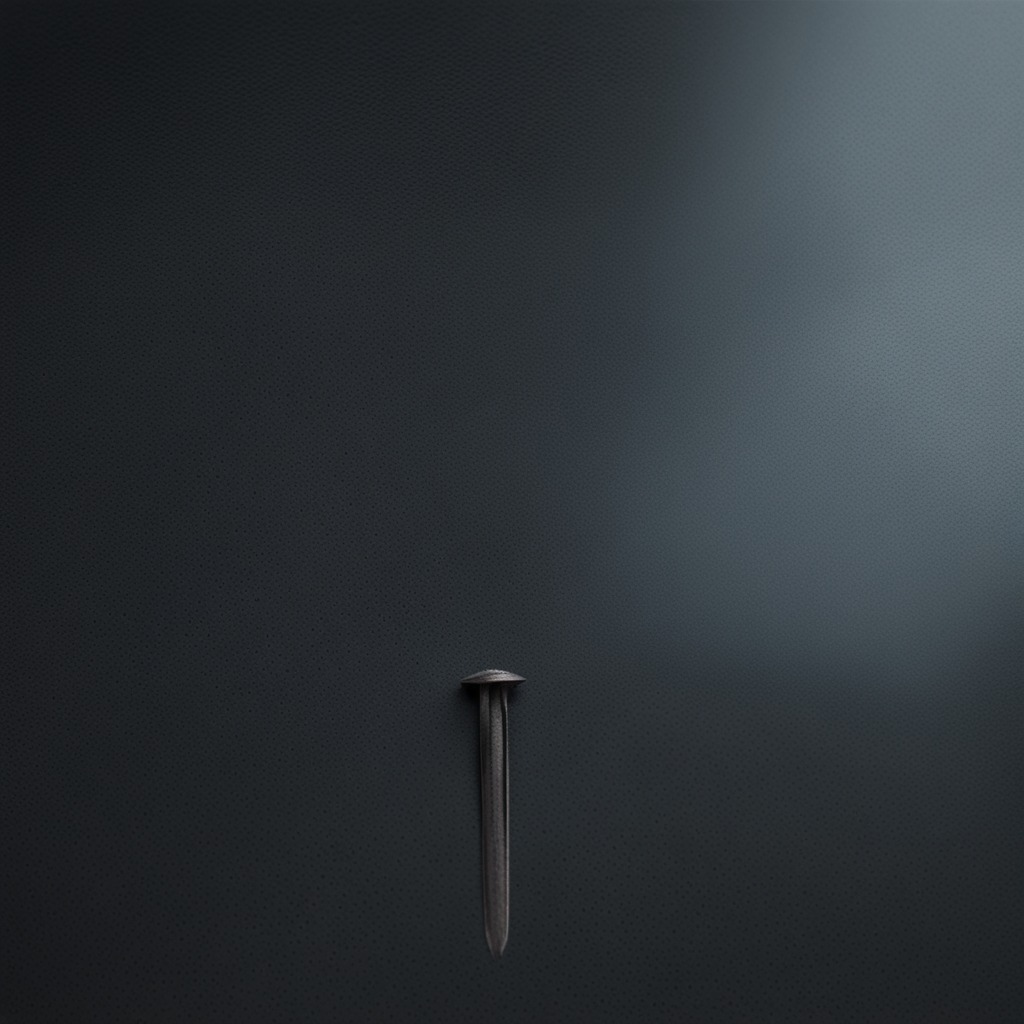
A nail is lying on a clean granite table inside a workshop at night.